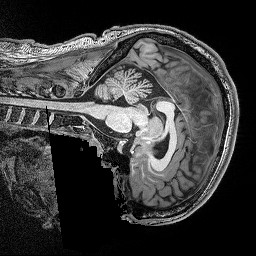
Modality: T1w
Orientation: sagittal
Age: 22
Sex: male